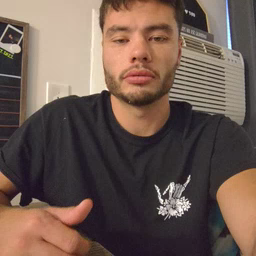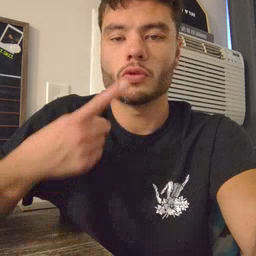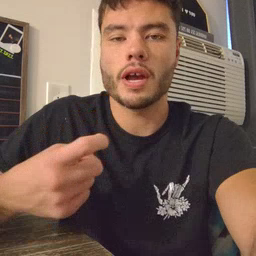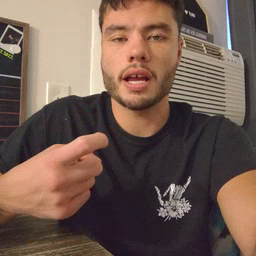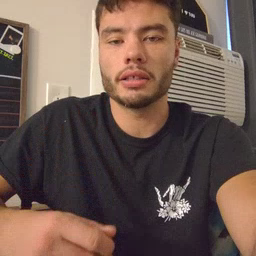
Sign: red